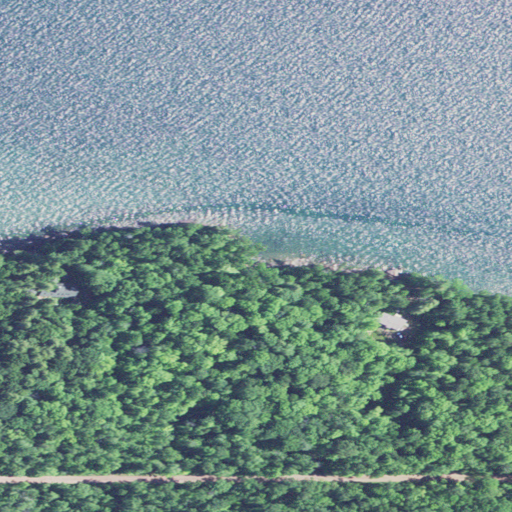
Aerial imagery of cape in Wisconsin named Steamboat Point containing open water, deciduous forest, mixed forest, open development, evergreen forest, low intensity development, and grassland